Aerial crown-view tile of a tropical tree (Barro Colorado Island, Panama), acquired 20250616:
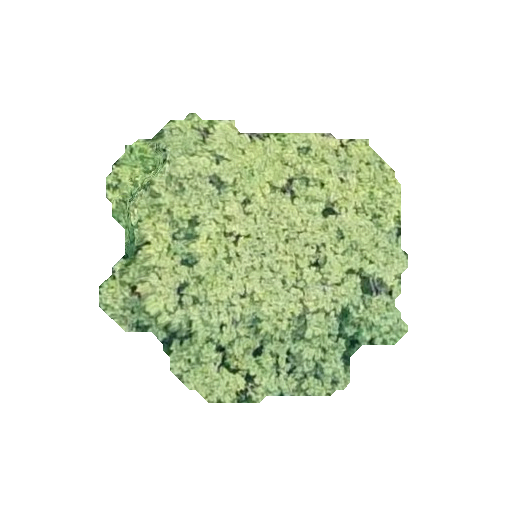
Species: Apeiba membranacea
GBIF accepted scientific name: Apeiba membranacea
Crown area: 99.131 m²